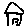
Label: house